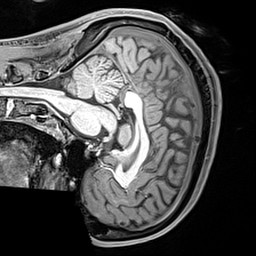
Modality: T1w
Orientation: sagittal
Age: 32
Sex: male
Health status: healthy
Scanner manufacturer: siemens
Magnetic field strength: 3 T
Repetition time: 2.4 s
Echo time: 0.00217 s